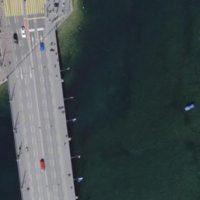
EUNIS habitat code: 14
Species observed at this site:
Corvus corone
Araneus diadematus
Podiceps cristatus
Fulica atra
Anas platyrhynchos
Aythya ferina
Aythya fuligula
Passer domesticus
Turdus merula
Chroicocephalus ridibundus
Columba palumbus
Phalacrocorax carbo
Tachymarptis melba
Cygnus olor
Mergus merganser
Columba livia
Motacilla alba